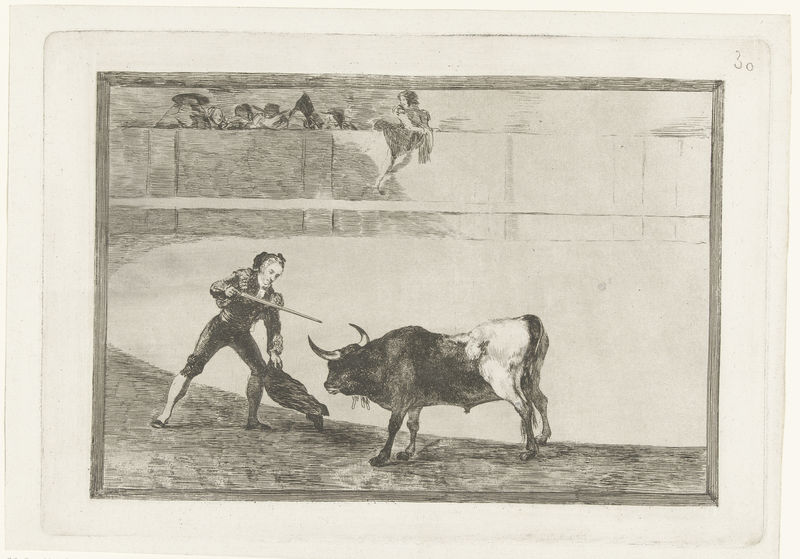
Titel: Pedro Romera doodt de stilstaande stier
Künstler: Francisco José de Goya y Lucientes
Standort: Amsterdam
Institution: Rijksmuseum
Schlagwörter: gravure, corrida, espagne, battre, combat, animal, torero, torrero, combar